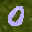
Label: 0